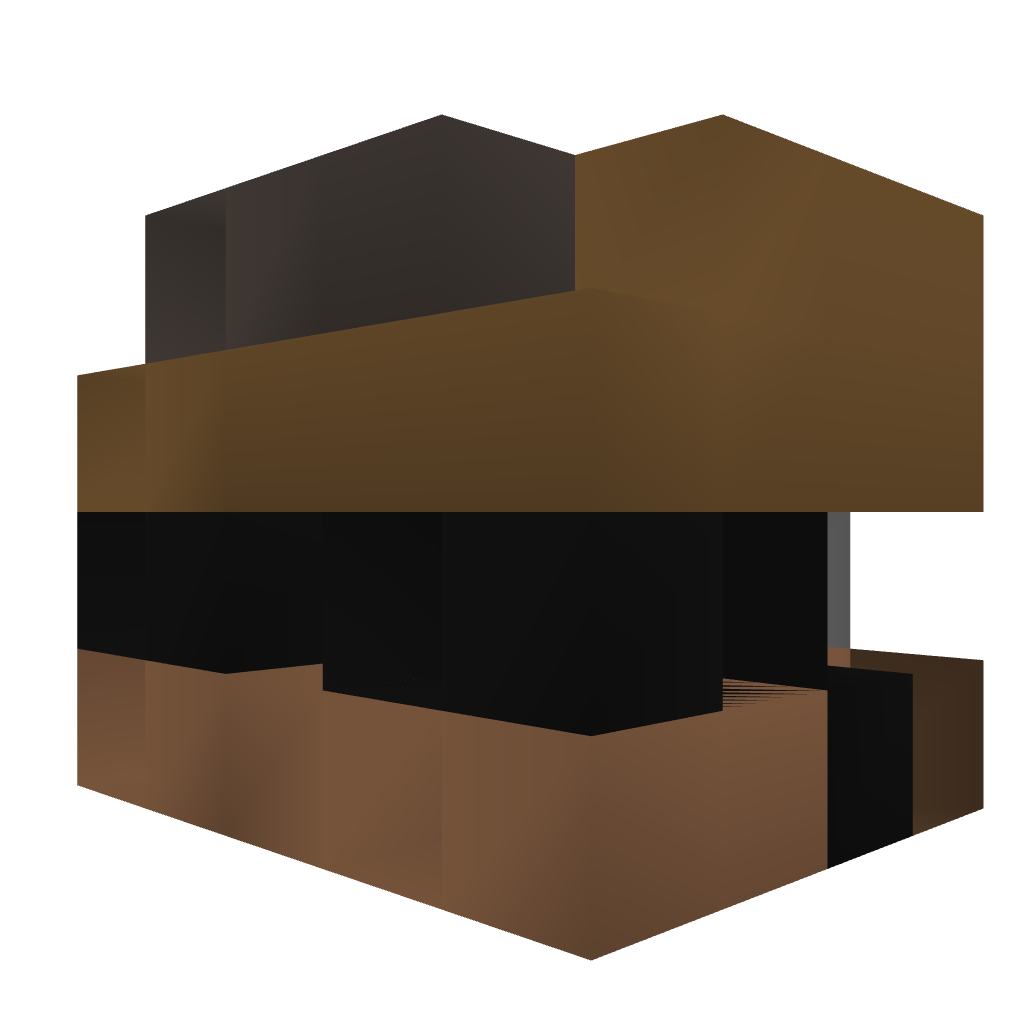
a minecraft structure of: Working Piano